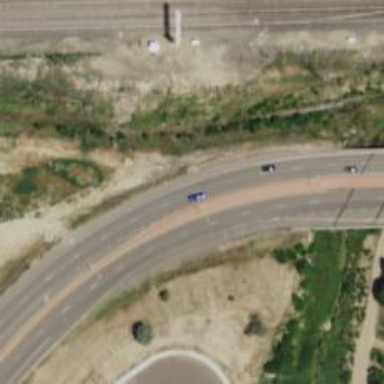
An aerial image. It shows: Asphalt trunk highway with grade 1 track type. It is expressway.